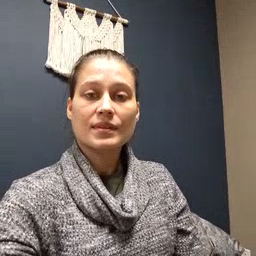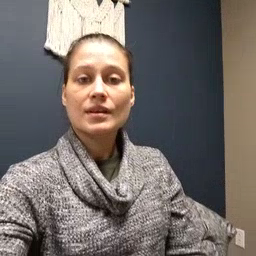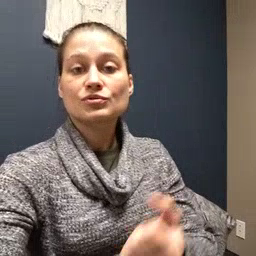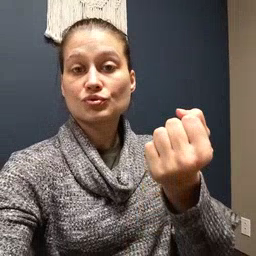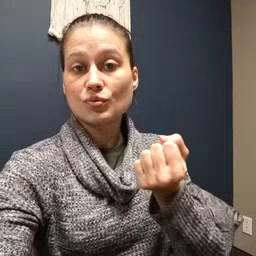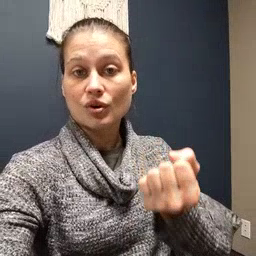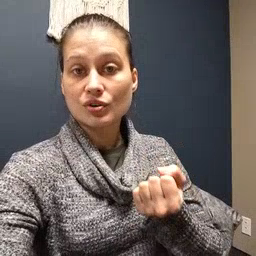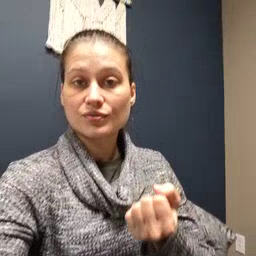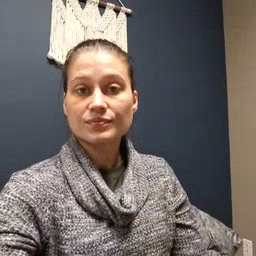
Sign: drawer